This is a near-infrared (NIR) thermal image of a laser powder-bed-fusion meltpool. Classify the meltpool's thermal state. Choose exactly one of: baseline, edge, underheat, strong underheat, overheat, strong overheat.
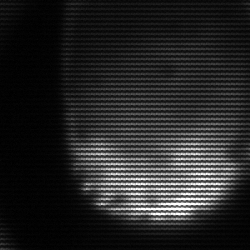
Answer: edge